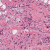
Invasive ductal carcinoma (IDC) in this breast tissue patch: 1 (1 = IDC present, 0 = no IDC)